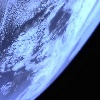
Label: cloud